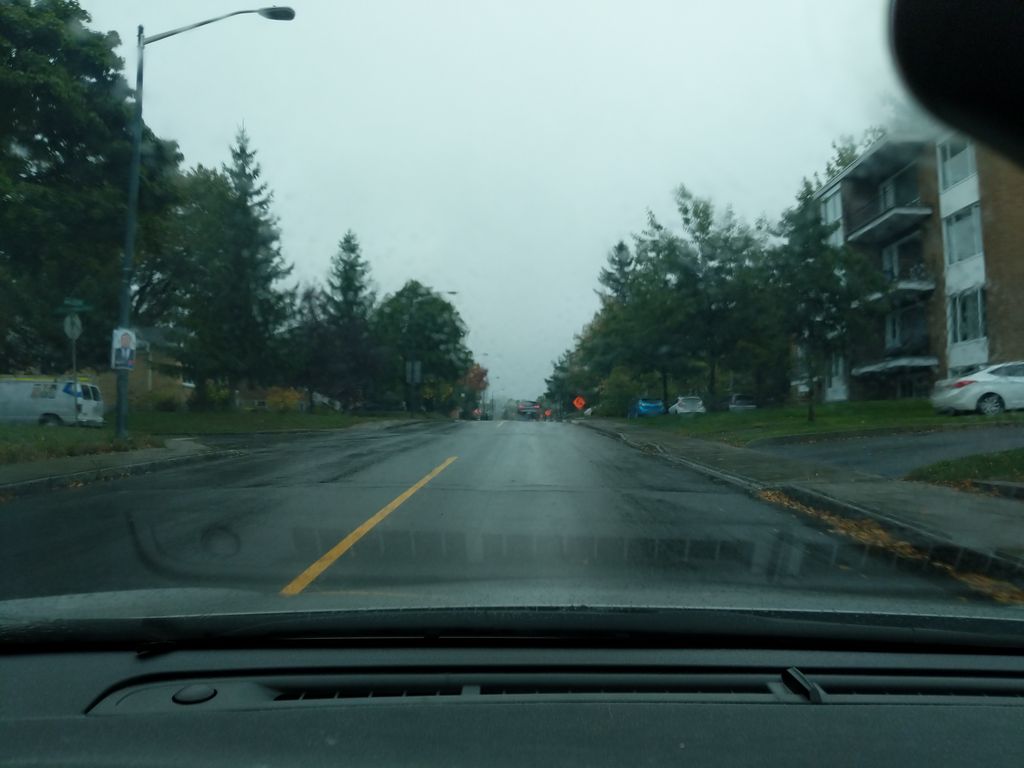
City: quebec_city